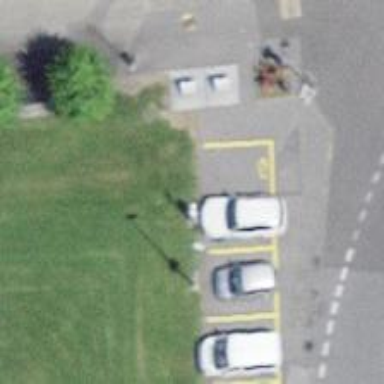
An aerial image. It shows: Charging station.